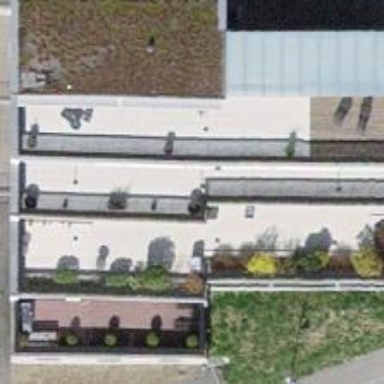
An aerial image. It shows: Terrace building.